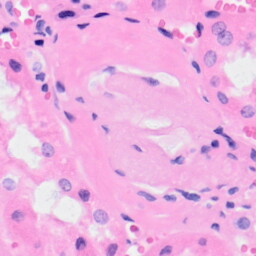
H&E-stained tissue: Kidney